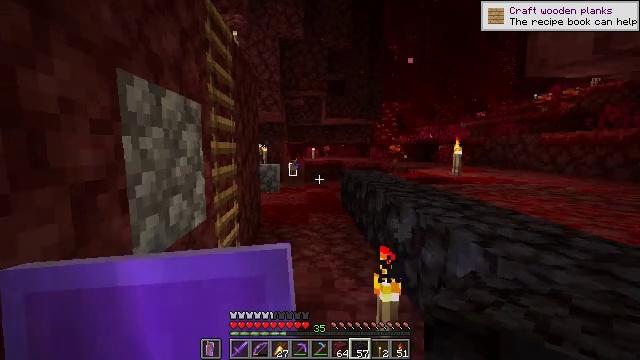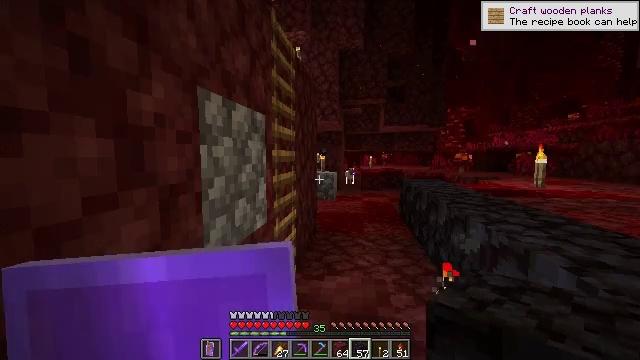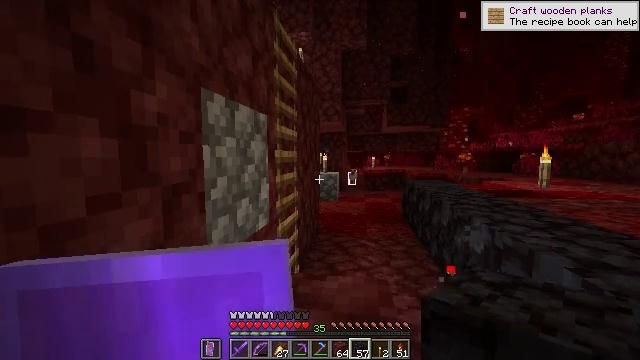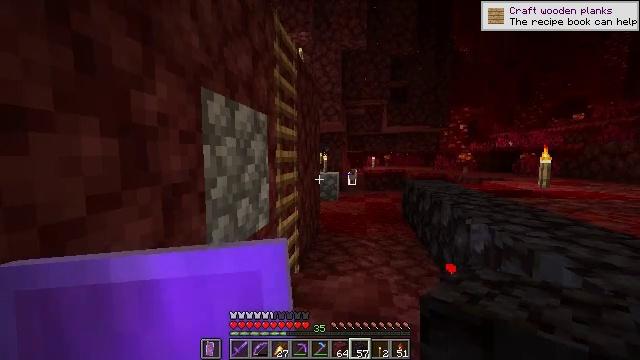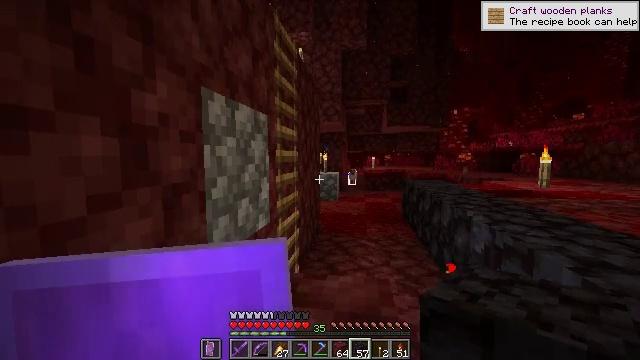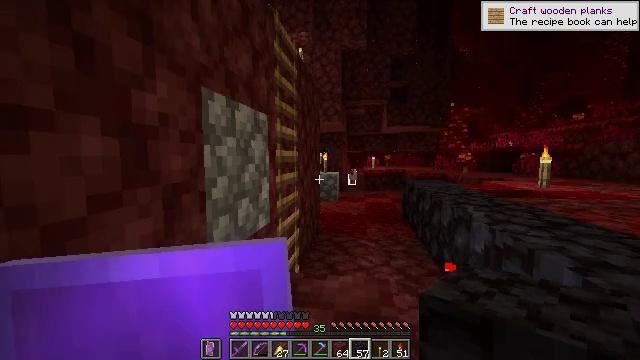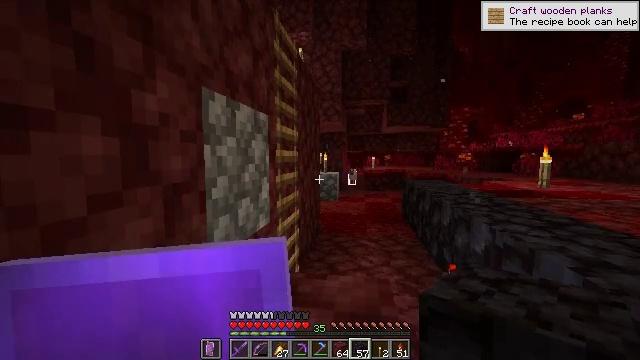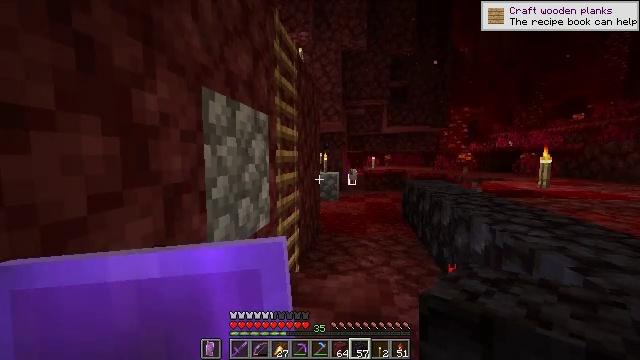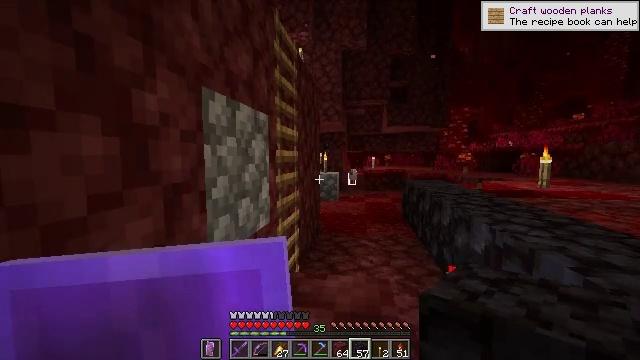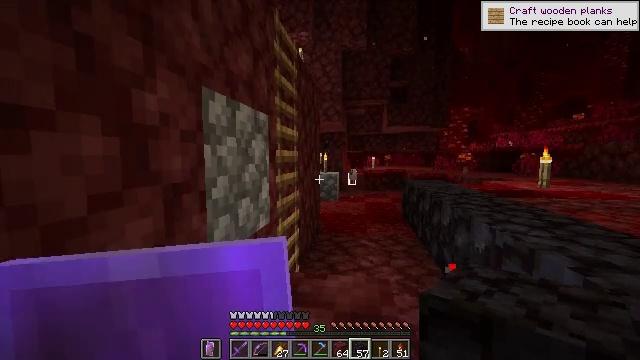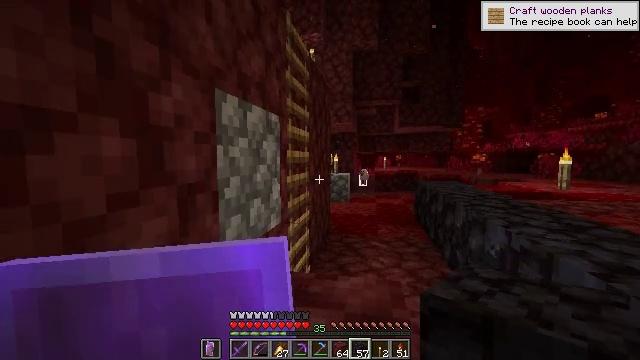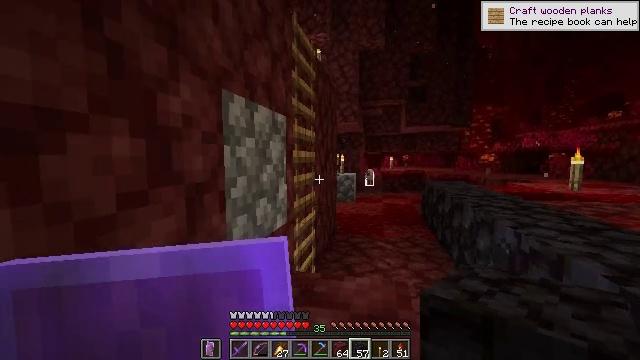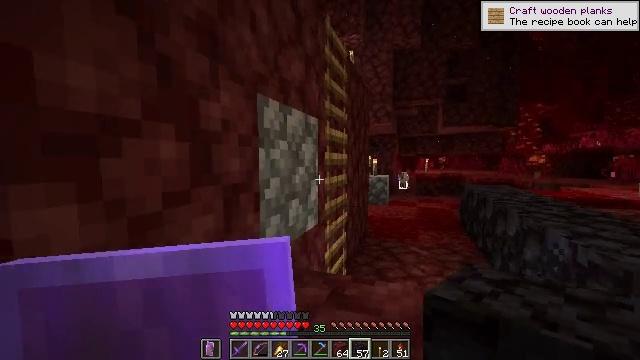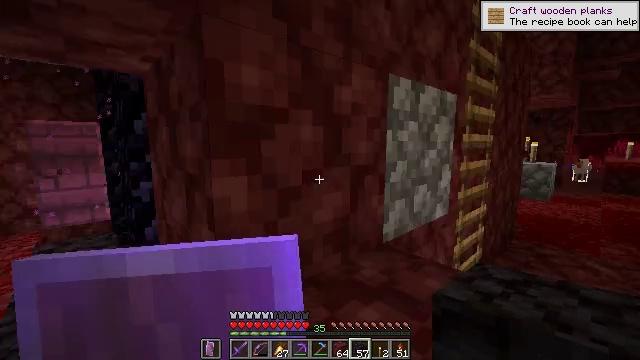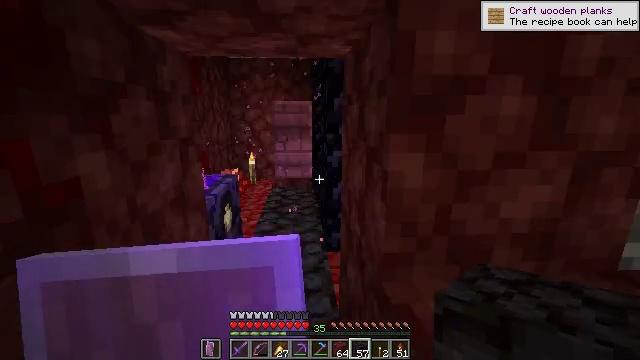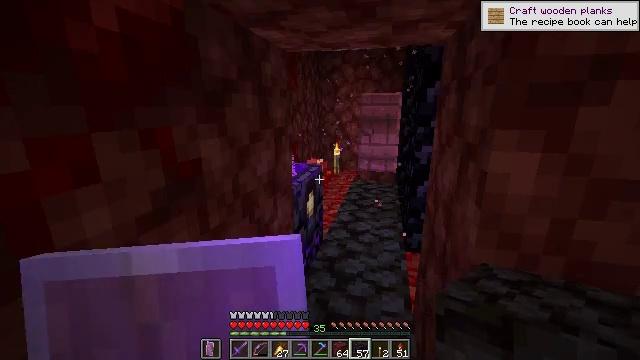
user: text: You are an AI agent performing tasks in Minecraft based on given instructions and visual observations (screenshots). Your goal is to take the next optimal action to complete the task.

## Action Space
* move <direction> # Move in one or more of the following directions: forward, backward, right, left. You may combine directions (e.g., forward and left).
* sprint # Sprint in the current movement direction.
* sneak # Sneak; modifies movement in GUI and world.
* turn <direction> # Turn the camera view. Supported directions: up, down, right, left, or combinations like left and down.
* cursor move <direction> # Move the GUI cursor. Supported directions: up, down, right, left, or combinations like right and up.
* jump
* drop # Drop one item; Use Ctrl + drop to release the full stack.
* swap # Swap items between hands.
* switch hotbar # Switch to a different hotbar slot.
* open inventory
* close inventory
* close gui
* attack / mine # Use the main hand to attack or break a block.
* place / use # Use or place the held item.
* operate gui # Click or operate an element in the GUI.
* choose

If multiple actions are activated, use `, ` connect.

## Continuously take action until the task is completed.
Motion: motion action
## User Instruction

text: Collect crimson nylium to use for building.
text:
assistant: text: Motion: turn left and up
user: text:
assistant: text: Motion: no_op
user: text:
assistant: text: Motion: no_op
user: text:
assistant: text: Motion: no_op
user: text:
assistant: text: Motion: no_op
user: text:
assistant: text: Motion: no_op
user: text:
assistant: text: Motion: no_op
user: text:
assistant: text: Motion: no_op
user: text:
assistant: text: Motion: no_op
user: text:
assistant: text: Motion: turn left
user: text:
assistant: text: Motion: turn left
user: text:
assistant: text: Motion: turn left
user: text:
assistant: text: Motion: turn left and down
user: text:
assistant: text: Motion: turn left and down
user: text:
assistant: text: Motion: turn left and down
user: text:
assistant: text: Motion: no_op
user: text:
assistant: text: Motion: no_op
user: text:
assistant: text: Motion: no_op
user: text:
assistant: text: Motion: no_op
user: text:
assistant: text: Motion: turn right and up
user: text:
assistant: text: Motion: turn right and up
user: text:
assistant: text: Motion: move forward
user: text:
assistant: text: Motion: move forward
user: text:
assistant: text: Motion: move forward
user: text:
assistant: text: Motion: move forward, turn right and up
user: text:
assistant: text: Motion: move forward, turn right and up
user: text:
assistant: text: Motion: move forward, turn right and up
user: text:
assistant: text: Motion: move forward, turn right and up
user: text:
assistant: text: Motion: move forward, turn right and up
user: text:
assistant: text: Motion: move forward, turn right and up